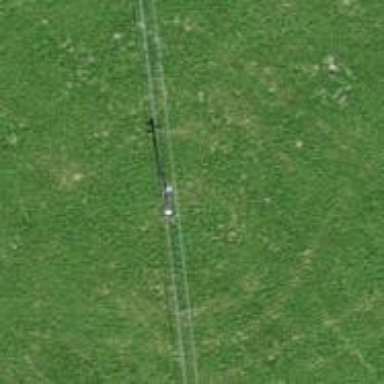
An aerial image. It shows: Power pole.